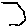
Label: hexagon